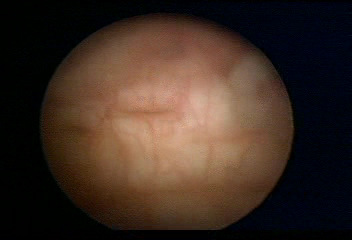
Modality: WLC
Class: Normal mucosa
Bladder cancer association: No